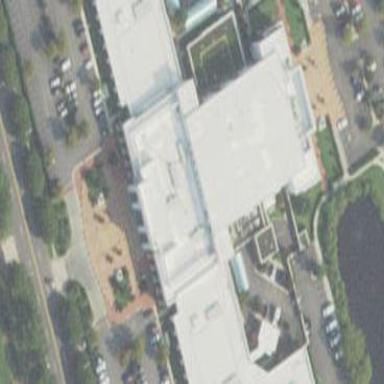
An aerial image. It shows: Public building that serves as courthouse.